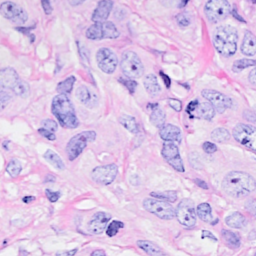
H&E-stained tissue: Breast